Question: I'm trying to query a table in wonderware for certain data. I know there is some data in the 'a' part of the query with TagName equal to 'Weightdata2.uiID'. But there is no matching data in the 'b' part and because of that the query returns empty dataset. But I would like to get the data for both the 'a' part and 'b' with NULL or zero in the column uiWater if there is no matching data there.
Here is my query:
'''
DECLARE @StartDate DateTime
DECLARE @EndDate DateTime
set @StartDate = '2018-09-18 08:00:00.000'
set @EndDate = '2018-09-18 09:00:00.000'
SELECT a.Value as uiID, b.value as uiWater, cast(a.datetime as datetime2(0))
as dtCreated, 2 as Weightdata
FROM [INSQL].[Runtime].[dbo].[History] a
JOIN [INSQL].[Runtime].[dbo].[History] b ON a.datetime=b.datetime
WHERE a.TagName IN ('Weightdata2.uiID') and a.datetime>=@StartDate and
a.datetime<=@EndDate and a.Value!=0
and b.TagName IN ('Weightdata2.uiWater') and b.datetime>=@StartDate and
b.datetime<=@EndDate
'''

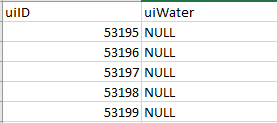
Answer: This is more likely a job for 'PIVOT':
'''
;with cteData as (
SELECT t.datetime, t.TagName, t.value
FROM [INSQL].[Runtime].[dbo].[History] t
WHERE t.datetime>=@StartDate and t.datetime<=@EndDate
AND t.TagName IN ('Weightdata2.uiID', 'Weightdata2.uiWater')
)
SELECT
d.dtCreated,
NULLIF(p.[Weightdata2.uiID], 0) as uiID,
p.[Weightdata2.uiWater] as uiWater
FROM (
SELECT
cast(d.datetime as datetime2(0)) as dtCreated,
d.TagName,
d.value
FROM cteData d
) d
PIVOT (
MAX(d.value) for d.TagName in ([Weightdata2.uiID], [Weightdata2.uiWater])
) p
'''
Which will return data in all cases: when there is 'uiID' row but no 'uiWater', when both exist, when no 'uiID' but 'uiWater' is present.
And is easily adjusted for longer tag list.